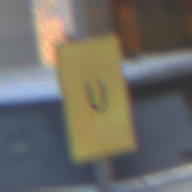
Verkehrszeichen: AnkuendigungOderFortsetzungUmleitungOhnePfeilsymbol
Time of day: SunriseSunset
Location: Outdoor (Urban)
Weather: Clear
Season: NotSpecified
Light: Natural